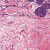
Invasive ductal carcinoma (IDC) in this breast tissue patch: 0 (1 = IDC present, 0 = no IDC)